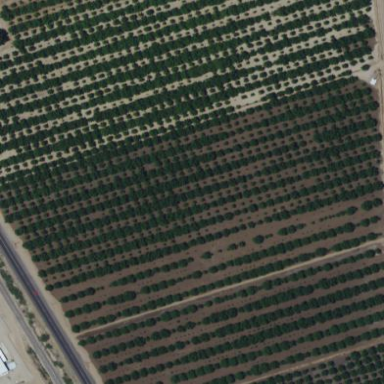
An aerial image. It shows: Orchard.